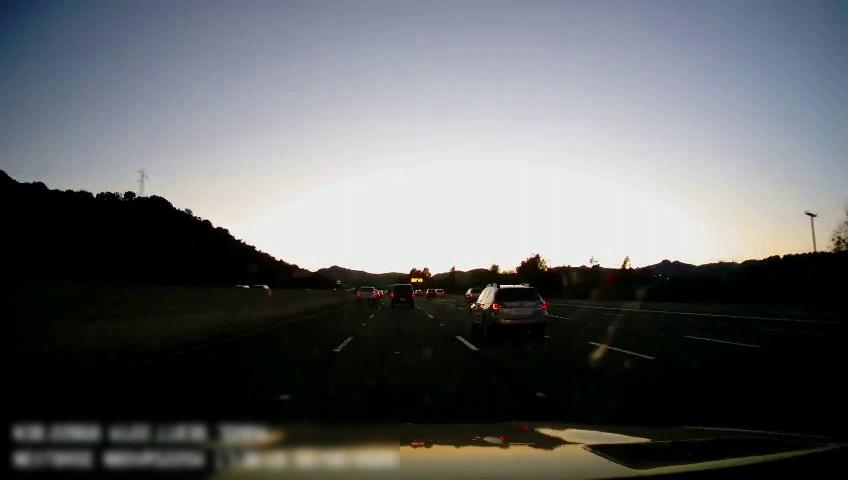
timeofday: Dusk/Dawn/Twilight
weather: Sunny
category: Drivable Space
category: Vehicles | Car
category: Vehicles | SUV
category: Vehicles | SUV
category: Vehicles | Truck
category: Vehicles | Car
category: Vehicles | Car
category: Vehicles | Car
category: Vehicles | SUV
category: Lanes | Alternate Lane
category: Lanes | Current Lane
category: Lanes | Current Lane
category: Lanes | Alternate Lane
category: Lanes | Alternate Lane
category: Lanes | Alternate Lane
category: Lanes | Alternate Lane
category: Traffic | Signs